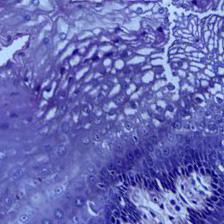
Diagnosis: Normal